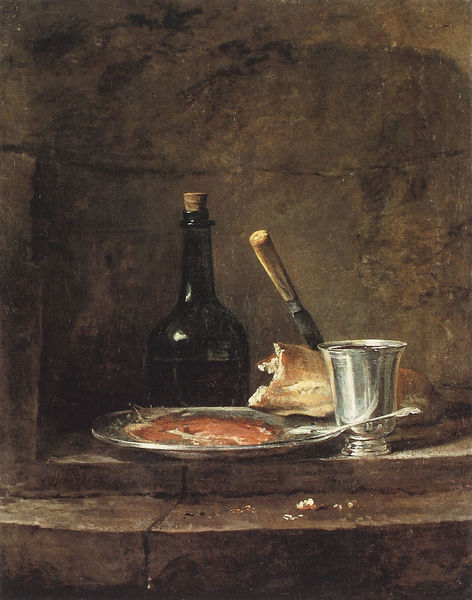
Titel: Die Vorbereitung eines Frühstücks oder Der Silberbecher
Künstler: Jean-Baptiste Siméon Chardin
Institution: Lille, Musée des Beaux-Arts
Schlagwörter: grün, braun, glas, flasche, messer, silber, stein, teller, kelch, stilleben, stillleben, mauer, essen, löffel, wein, brot, metall, schinken, nische, zinn, mahl, küche, niesche, suppe, korken, krümmel, brei, weißbrot, eißbrot, kücher